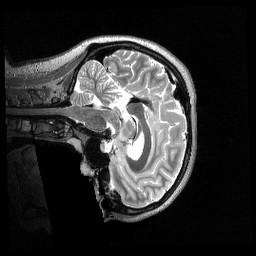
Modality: T2w
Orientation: sagittal
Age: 21
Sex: female
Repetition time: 3.2 s
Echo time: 0.563 s